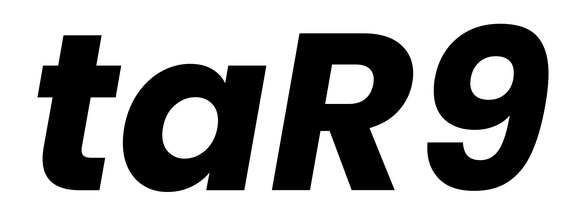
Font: Poppins-BoldItalic